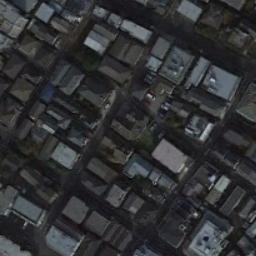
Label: dense_residential